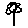
Label: flower